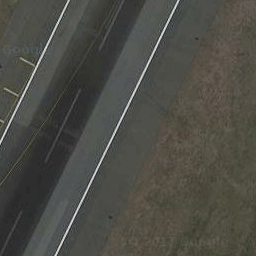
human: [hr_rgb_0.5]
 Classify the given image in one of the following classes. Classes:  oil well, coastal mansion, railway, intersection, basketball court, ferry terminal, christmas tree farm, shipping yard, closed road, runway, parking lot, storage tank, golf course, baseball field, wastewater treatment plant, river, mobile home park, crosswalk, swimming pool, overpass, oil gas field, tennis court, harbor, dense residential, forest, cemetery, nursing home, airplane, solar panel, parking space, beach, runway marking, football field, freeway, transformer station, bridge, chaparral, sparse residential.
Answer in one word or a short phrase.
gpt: runway